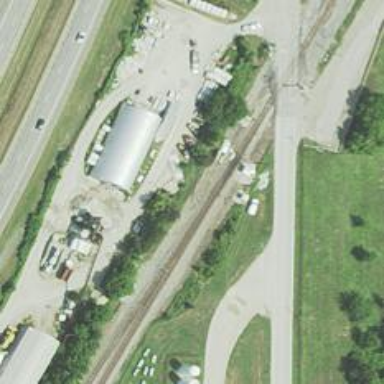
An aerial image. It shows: Railway spur junction.